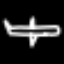
Label: airplane